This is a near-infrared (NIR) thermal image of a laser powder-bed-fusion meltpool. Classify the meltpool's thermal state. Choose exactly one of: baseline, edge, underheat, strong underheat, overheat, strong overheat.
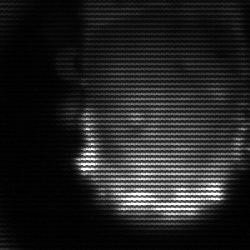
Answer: baseline